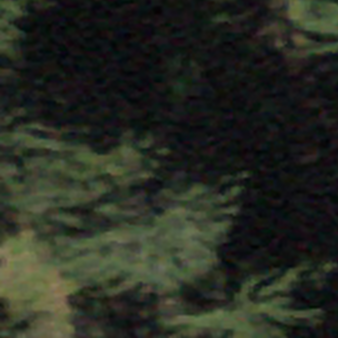
Label: other